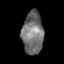
Tissue: prostate
Cell type: T cells
Senescence score: 0.3378
Nuclear area (px): 877
Mean DAPI intensity: 114.241